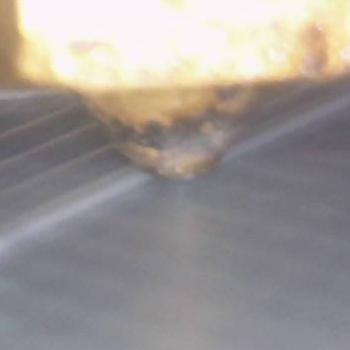
Flow rate: 79%